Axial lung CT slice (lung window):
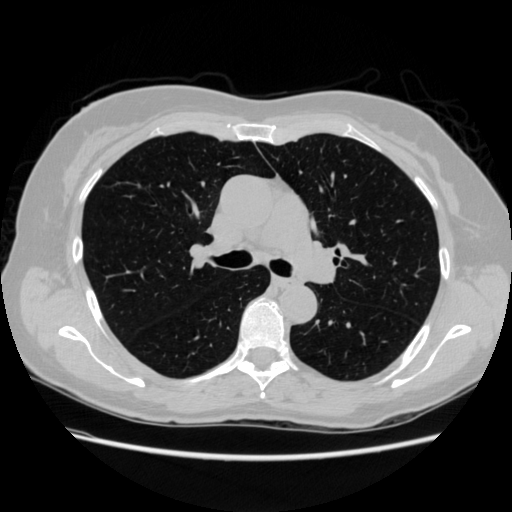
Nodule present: no